Field crop: maize
Growth stage: 2
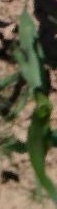
Species: maize